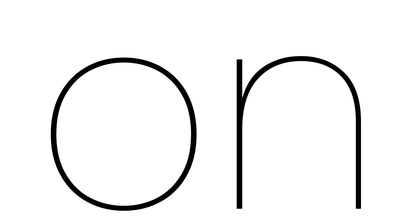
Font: Poppins-Thin